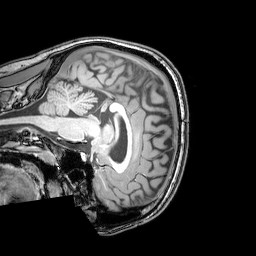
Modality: T1w
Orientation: sagittal
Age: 26
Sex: male
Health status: healthy
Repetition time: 0.081 s
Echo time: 0.037 s